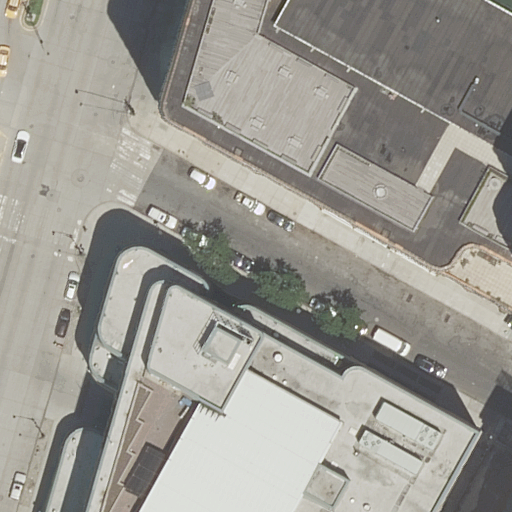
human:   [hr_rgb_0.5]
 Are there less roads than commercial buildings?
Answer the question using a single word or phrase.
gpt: no

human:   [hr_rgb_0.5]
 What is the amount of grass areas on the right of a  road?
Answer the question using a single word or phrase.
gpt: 0

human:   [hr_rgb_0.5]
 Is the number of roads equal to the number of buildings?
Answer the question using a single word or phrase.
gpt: no

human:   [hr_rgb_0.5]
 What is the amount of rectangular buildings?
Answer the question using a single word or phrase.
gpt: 0

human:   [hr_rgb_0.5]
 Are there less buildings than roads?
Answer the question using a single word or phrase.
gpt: yes

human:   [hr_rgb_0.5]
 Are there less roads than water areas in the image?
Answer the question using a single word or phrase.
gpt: no

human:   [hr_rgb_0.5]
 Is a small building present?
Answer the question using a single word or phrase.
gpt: no

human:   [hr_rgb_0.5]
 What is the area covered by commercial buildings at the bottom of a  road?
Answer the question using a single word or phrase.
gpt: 0m2

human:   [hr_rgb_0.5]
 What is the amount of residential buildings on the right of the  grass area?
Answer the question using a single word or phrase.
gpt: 2

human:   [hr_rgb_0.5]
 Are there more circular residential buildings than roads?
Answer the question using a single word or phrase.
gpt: no

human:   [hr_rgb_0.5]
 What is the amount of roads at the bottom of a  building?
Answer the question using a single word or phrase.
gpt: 2

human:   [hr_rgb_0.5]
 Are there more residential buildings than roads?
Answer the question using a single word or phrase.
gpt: no

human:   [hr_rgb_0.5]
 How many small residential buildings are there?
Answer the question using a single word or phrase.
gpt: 0

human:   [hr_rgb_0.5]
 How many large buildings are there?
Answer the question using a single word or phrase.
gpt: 2

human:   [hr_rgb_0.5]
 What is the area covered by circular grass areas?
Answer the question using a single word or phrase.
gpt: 0m2

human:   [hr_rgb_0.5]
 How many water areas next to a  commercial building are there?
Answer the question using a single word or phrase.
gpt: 0

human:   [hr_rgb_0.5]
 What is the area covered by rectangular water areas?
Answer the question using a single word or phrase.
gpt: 0m2

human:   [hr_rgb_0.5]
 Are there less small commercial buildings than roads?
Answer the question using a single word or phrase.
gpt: yes

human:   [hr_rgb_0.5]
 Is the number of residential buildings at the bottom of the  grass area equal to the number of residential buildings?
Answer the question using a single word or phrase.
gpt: no

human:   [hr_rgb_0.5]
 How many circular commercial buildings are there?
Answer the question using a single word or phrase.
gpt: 0

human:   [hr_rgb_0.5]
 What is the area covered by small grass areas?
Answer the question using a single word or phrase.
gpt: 10m2

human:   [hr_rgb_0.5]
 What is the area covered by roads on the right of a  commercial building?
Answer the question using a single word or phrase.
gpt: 0m2

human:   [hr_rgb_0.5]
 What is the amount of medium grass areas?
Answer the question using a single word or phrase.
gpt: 0

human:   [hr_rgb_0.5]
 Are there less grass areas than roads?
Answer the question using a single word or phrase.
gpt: yes

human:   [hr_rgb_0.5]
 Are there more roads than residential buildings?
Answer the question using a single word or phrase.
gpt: yes

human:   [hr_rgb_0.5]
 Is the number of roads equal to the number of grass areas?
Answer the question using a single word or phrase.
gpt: no

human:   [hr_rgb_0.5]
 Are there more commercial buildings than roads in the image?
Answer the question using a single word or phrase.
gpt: no

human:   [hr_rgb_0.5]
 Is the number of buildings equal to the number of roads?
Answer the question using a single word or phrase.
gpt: no

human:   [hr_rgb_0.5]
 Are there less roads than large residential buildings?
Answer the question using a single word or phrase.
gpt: no

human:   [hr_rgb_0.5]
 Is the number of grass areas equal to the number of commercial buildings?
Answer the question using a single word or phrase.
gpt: no

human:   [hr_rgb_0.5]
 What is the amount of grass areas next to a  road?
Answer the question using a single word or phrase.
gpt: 1

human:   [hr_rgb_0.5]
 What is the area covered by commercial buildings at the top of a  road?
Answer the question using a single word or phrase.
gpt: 0m2

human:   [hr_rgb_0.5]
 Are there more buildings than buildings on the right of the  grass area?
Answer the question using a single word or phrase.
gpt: no

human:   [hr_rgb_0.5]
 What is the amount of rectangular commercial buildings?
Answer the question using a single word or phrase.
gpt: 0

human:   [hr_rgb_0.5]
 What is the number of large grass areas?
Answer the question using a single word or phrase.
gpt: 0

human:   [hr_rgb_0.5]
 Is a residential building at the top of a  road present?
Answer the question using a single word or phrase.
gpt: yes